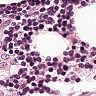
Metastatic tissue present: no